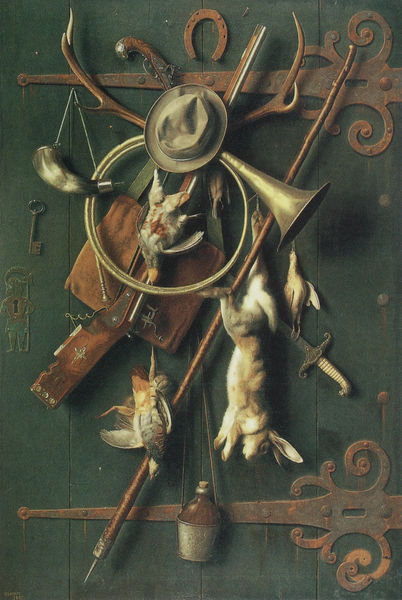
Titel: After the Hunt
Künstler: William Michael Harnett
Standort: San Francisco (California)
Institution: Fine Arts Museums of San Francisco
Schlagwörter: dunkel, flügel, gemälde, schatten, vogel, grün, komposition, ocker, braun, grau, hell, hintergrund, holz, hut, lampe, licht, schwarz, tür, weiss, schloss, tier, tiere, beige, flasche, wand, federn, gefieder, messer, spitze, tod, horn, trinkhorn, vögel, ohren, pferd, stock, hase, stilleben, stillleben, fell, relief, schrank, schnabel, stab, unglück, wild, löffel, wein, glanz, metall, bretter, nägel, collage, foto, fotografie, photographie, fleisch, griff, eisen, nature morte, blut, haken, hängen, waffen, waffe, tasche, allegorie, jagd, photo, pfote, utensilien, geflügel, beute, erlegt, fasan, hirsch, jagdstilleben, jagdstück, jäger, farbfoto, gewehr, scharnier, leder, dolch, flinte, aufgehängt, schlüssel, rebhuhn, beschlag, wanderstab, aufhängen, geweih, gewehrkolben, blech, aufnahme, beschläge, chasse, glück, installation, schlüsselloch, pistole, hufeisen, porte, jagdhorn, musikinstrumente, wildbret, bartschlüssel, fusil, feldhase, heil, schiessen, delle, arme, armes, tote tiere, suspension, stecher, anstrich, accessoires, accessoire, amoncellement, cor, cor de chasse, faisan, gibier, harüune, jagdmesser, lapin, suspendus, trophée, waidmann, waidmanns heil, équipement